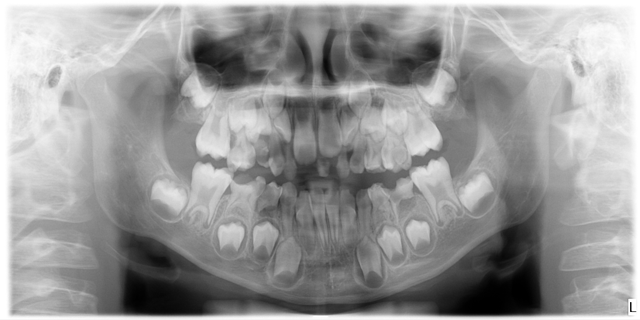
child